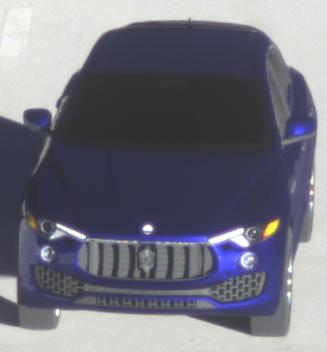
Make: Maserati
Model: Levante GT Hybrid
Detailed model: Levante
Model produced from: 2021/07
Model produced until: 2022/10
Doors: 4
Color: blue
Road condition: dry road
Daytime: sunrise or sunset
Contrast: low contrast